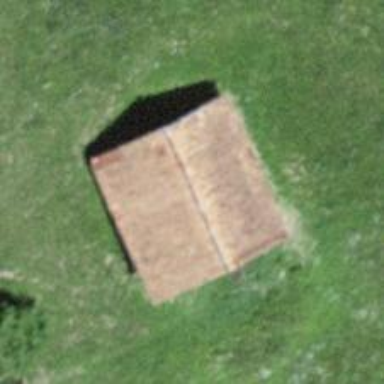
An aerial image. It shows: Barn.